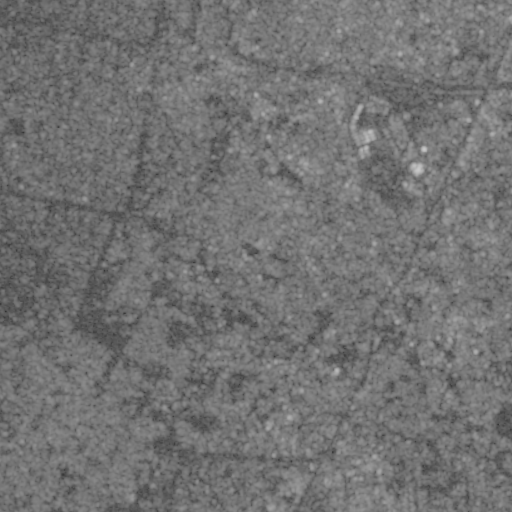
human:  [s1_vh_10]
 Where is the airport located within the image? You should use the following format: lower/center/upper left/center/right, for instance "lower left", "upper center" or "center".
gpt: The airport is located in the lower right of the image.
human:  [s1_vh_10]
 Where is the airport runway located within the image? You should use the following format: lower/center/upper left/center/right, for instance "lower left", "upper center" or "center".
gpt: The airport runway is located in the lower right of the image.
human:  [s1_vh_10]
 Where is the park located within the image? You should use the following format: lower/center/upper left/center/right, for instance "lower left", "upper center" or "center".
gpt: The park is located in the upper right of the image.
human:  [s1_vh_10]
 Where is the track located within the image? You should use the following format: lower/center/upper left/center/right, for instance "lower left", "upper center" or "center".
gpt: There is no track in the image.

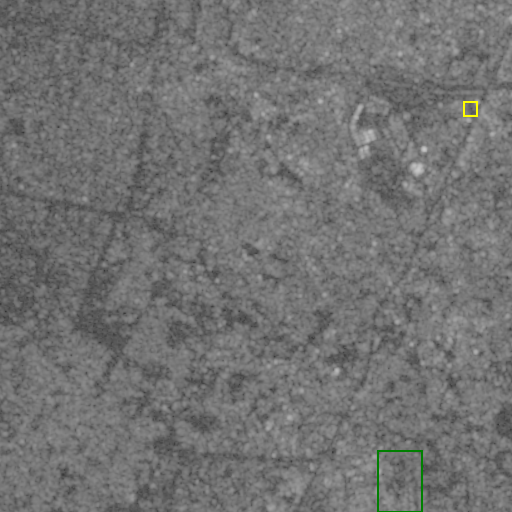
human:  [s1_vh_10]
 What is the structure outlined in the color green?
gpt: The structure outlined in green is an airport.
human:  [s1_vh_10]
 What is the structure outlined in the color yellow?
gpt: The structure outlined in yellow is a park.
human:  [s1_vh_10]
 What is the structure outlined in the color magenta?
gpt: There is no magenta outline.